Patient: sex M, age 64
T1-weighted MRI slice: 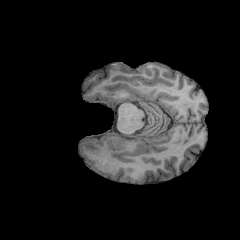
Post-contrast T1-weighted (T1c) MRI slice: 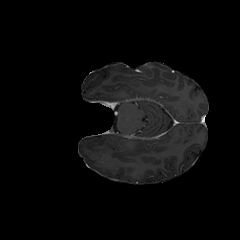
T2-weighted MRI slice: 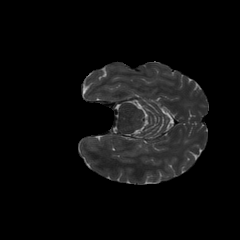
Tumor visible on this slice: no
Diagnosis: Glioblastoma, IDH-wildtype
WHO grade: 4